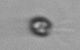
Label: Pyramimonas